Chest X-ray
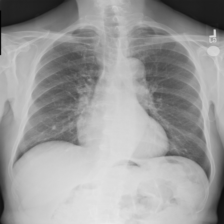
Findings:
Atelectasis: negative
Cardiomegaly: negative
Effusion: negative
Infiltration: negative
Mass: negative
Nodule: negative
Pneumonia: negative
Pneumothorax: negative
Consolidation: negative
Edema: negative
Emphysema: negative
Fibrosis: negative
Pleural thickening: negative
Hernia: negative